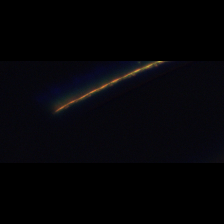
Taxon: Psuedo-nitzschia
Group: Diatoms